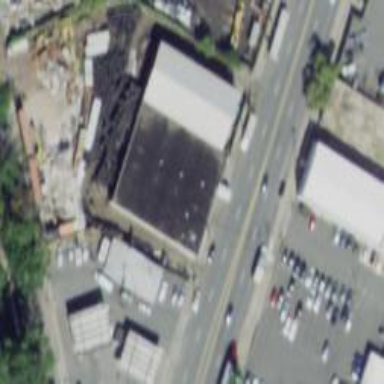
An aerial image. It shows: Industrial area designated as scrap yard.